Interaction volume radius: 10 \u00c5
Interaction volume height: 15 \u00c5
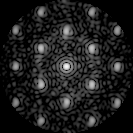
Disorder parameter: 0.3115